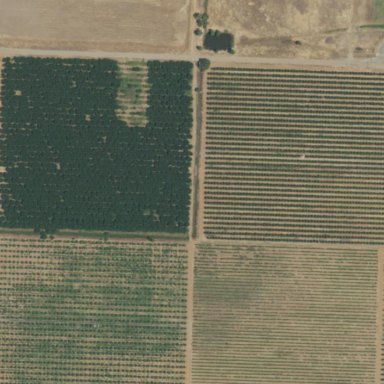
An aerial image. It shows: Orchard.